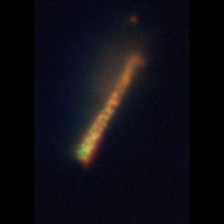
Taxon: Skeletonema
Group: Diatoms